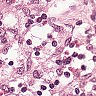
Metastatic tissue present: no